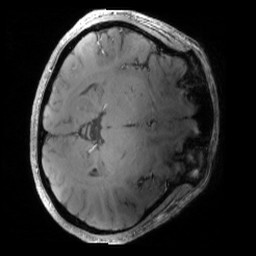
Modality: MP2RAGE
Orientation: axial